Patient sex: M
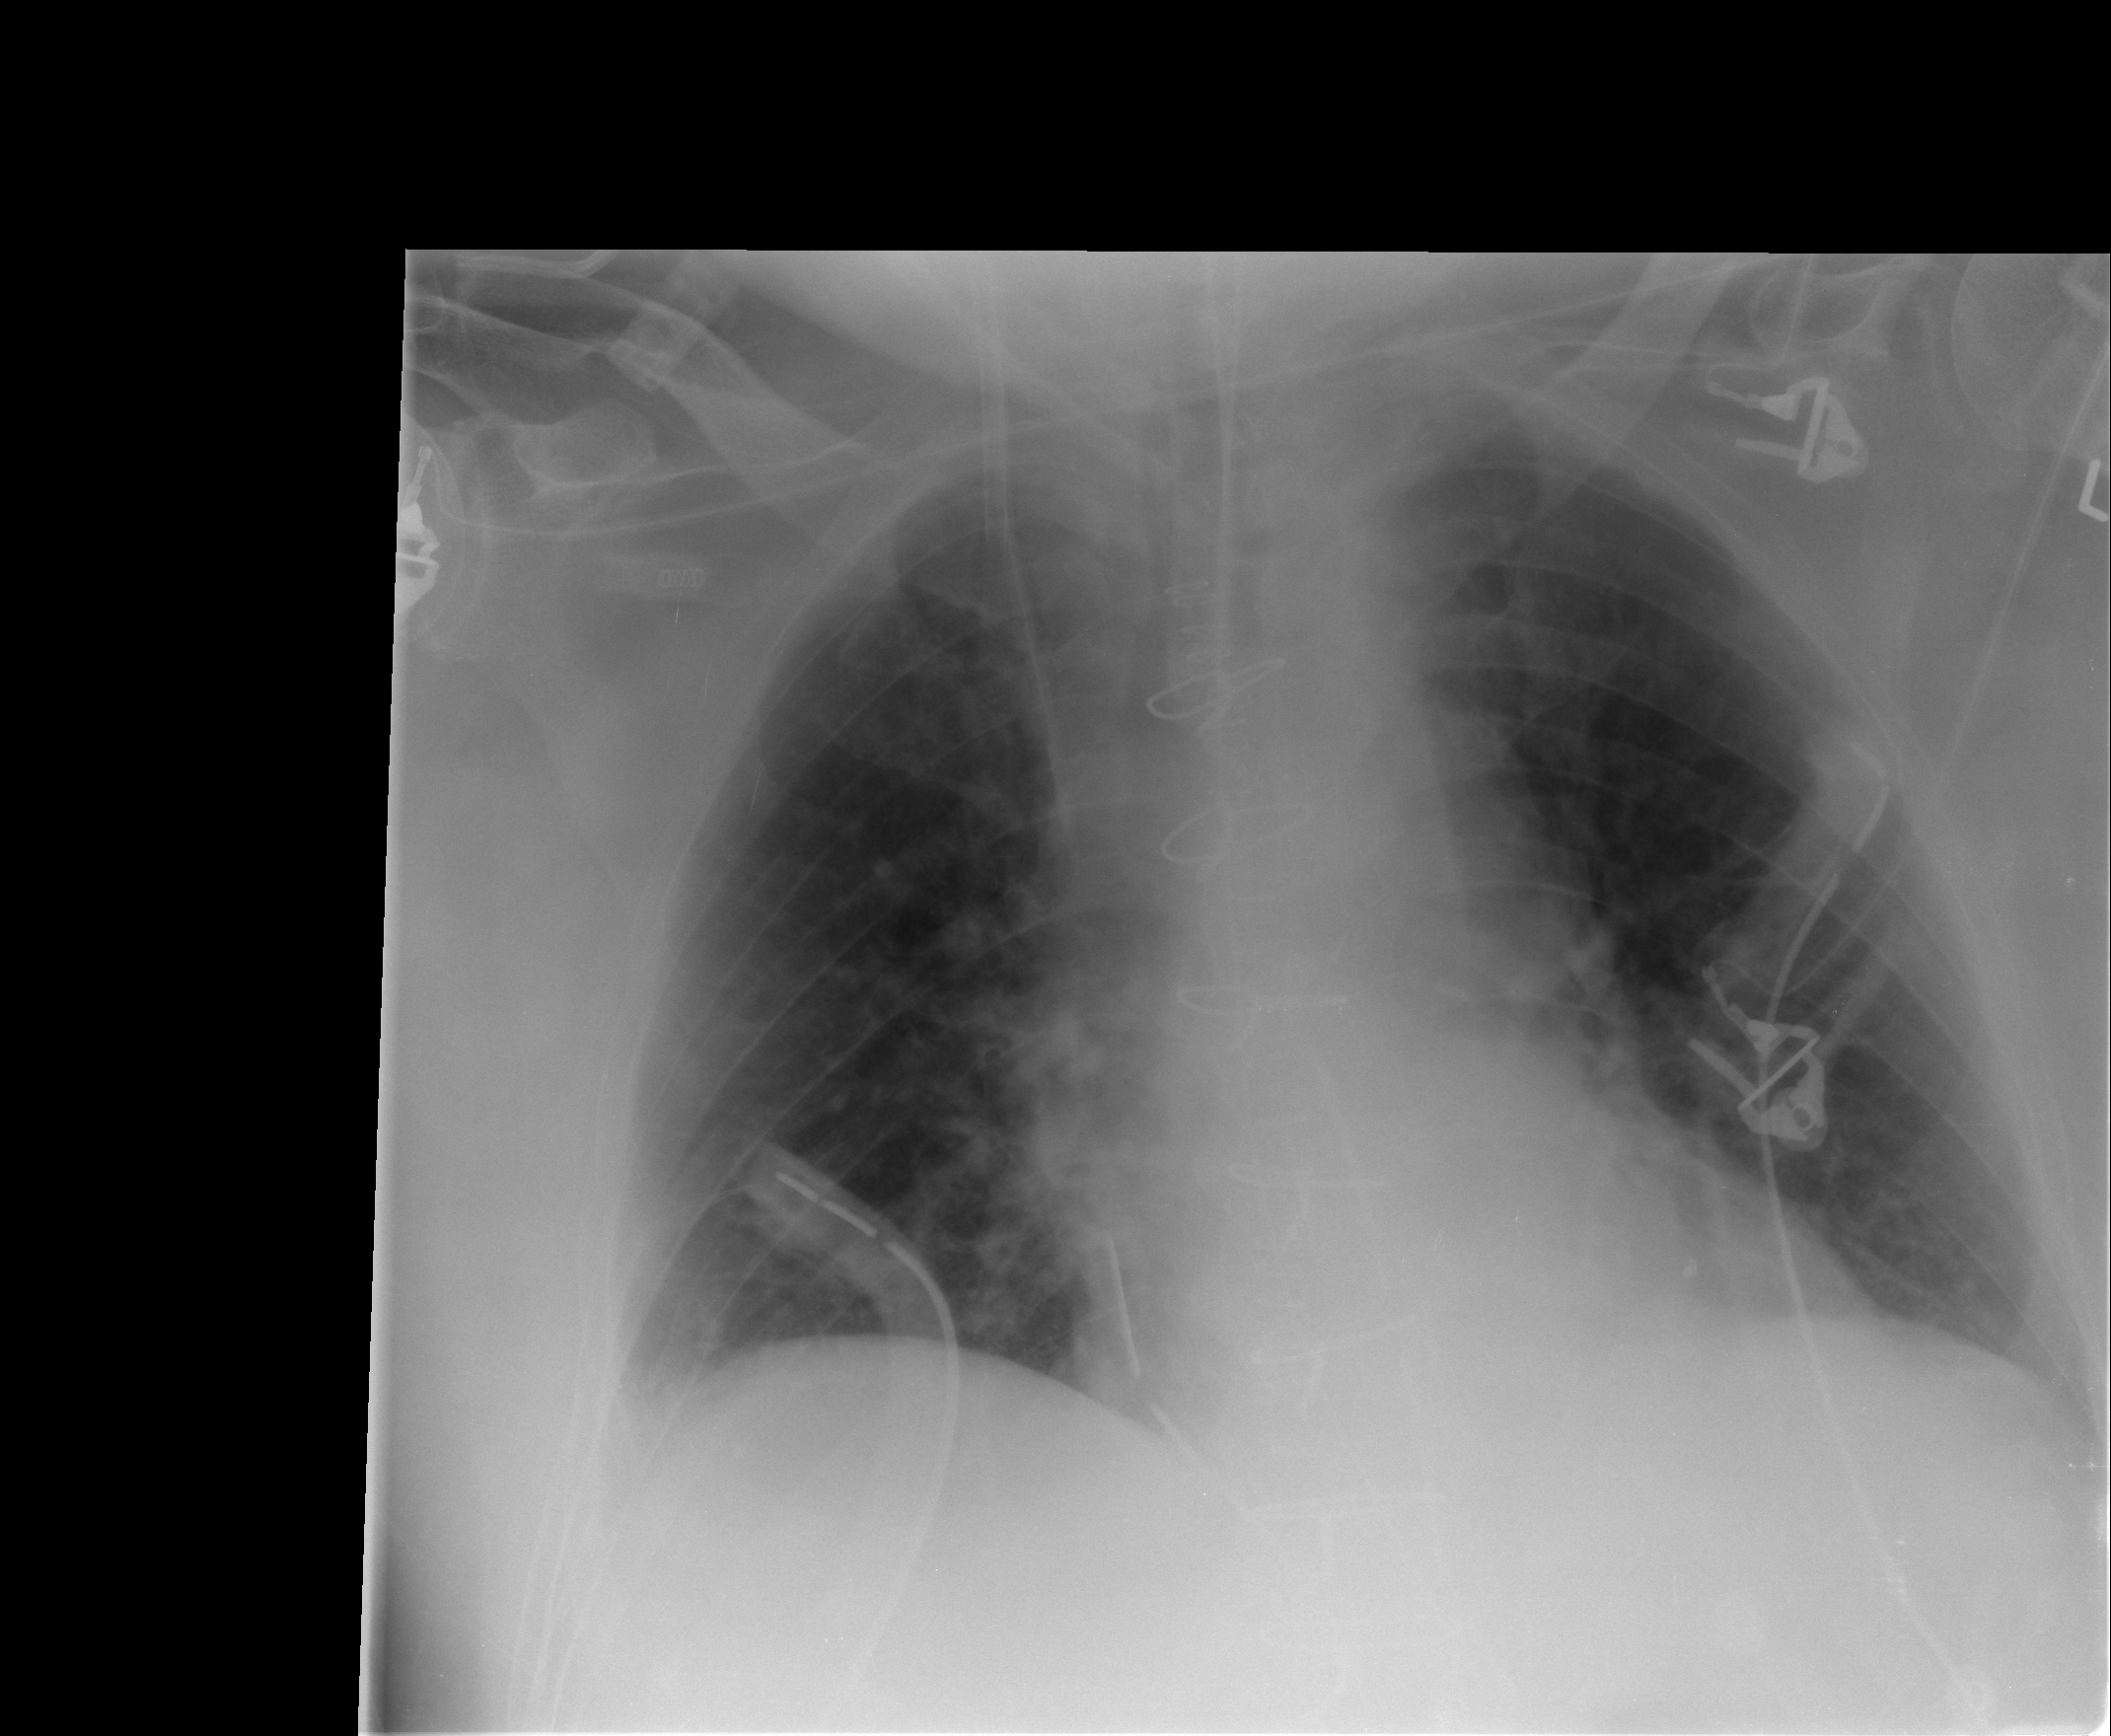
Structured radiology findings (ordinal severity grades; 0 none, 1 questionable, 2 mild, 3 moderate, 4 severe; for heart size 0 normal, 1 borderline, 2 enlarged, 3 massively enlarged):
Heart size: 0
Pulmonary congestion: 0
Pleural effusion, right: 0
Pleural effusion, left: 1
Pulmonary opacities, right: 0
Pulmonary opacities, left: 0
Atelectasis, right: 2
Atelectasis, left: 2